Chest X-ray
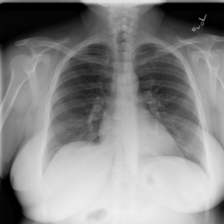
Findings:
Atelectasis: negative
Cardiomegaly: negative
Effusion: negative
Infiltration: negative
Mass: negative
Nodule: negative
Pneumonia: negative
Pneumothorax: negative
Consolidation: negative
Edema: negative
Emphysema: negative
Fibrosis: negative
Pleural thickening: negative
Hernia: negative